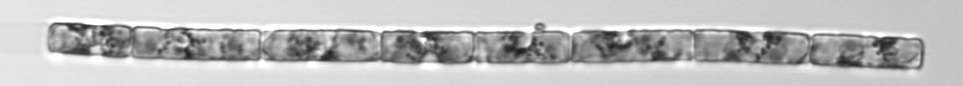
Label: Guinardia_delicatula